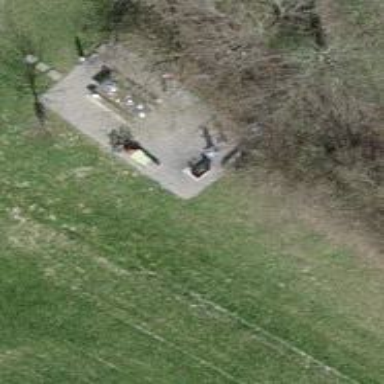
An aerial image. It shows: Barbecue facility.